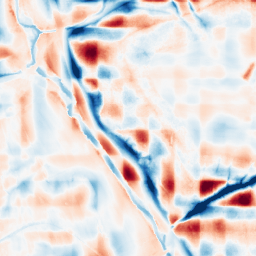
Category: wavelet
Decomposition family: wavelet_reverse_biorthogonal
Decomposition parameters: wavelet: rbio1.3
level: 5
Upsampling method: cubic_catmull_rom
Upsampling parameters: scale: 4
Upsampling scale: 4